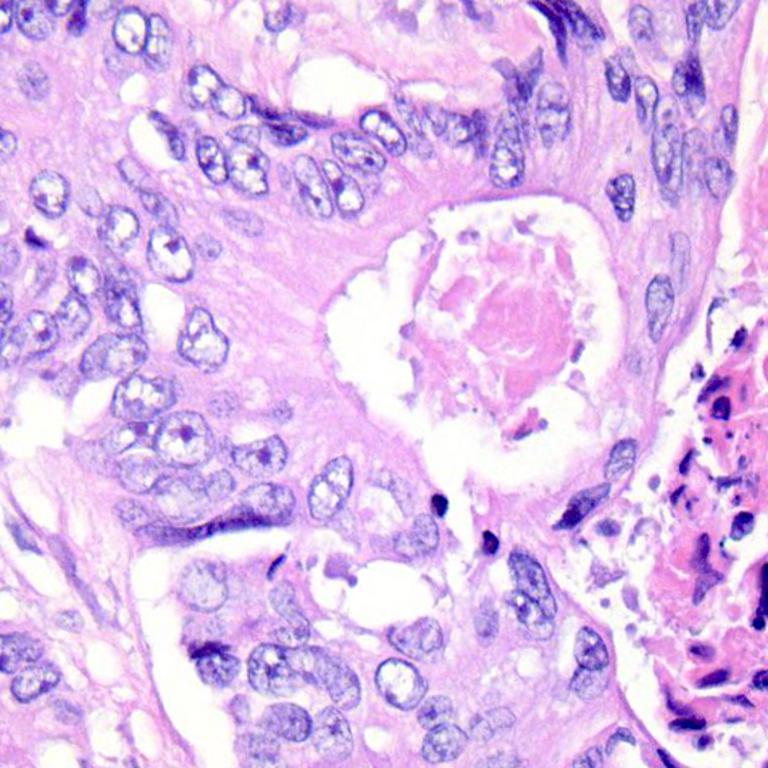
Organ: colon
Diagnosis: adenocarcinomas